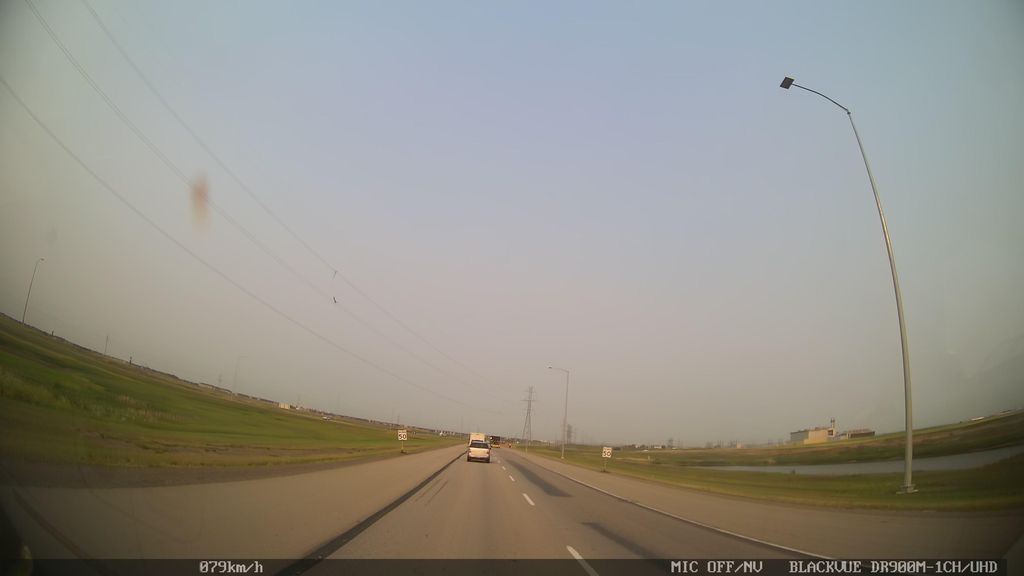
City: calgary